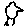
Label: bird